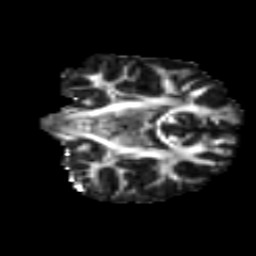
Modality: FA
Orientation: coronal
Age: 14
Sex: male
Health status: ill
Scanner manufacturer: ge
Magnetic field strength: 3 T
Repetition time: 6.888 s
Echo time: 0.0812 s